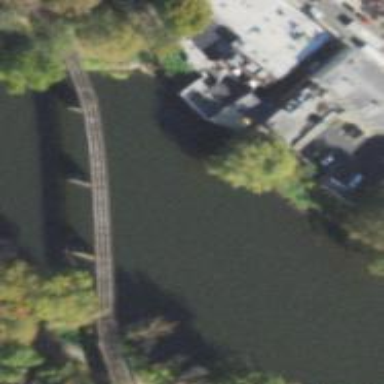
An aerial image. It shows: Man-made bridge.